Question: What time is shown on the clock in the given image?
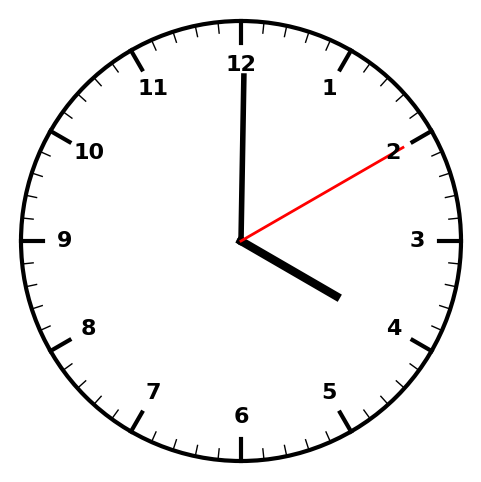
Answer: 04:00:10